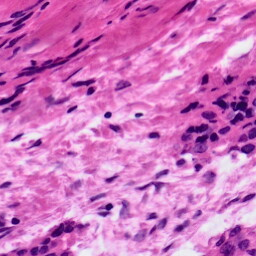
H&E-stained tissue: Ovarian